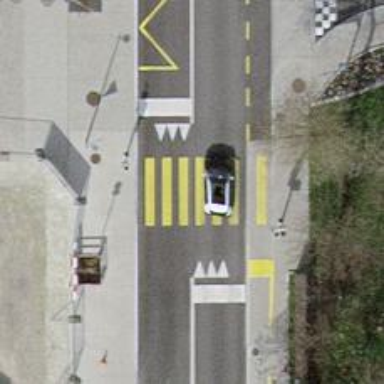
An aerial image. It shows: Crossing with traffic signals.